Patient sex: F
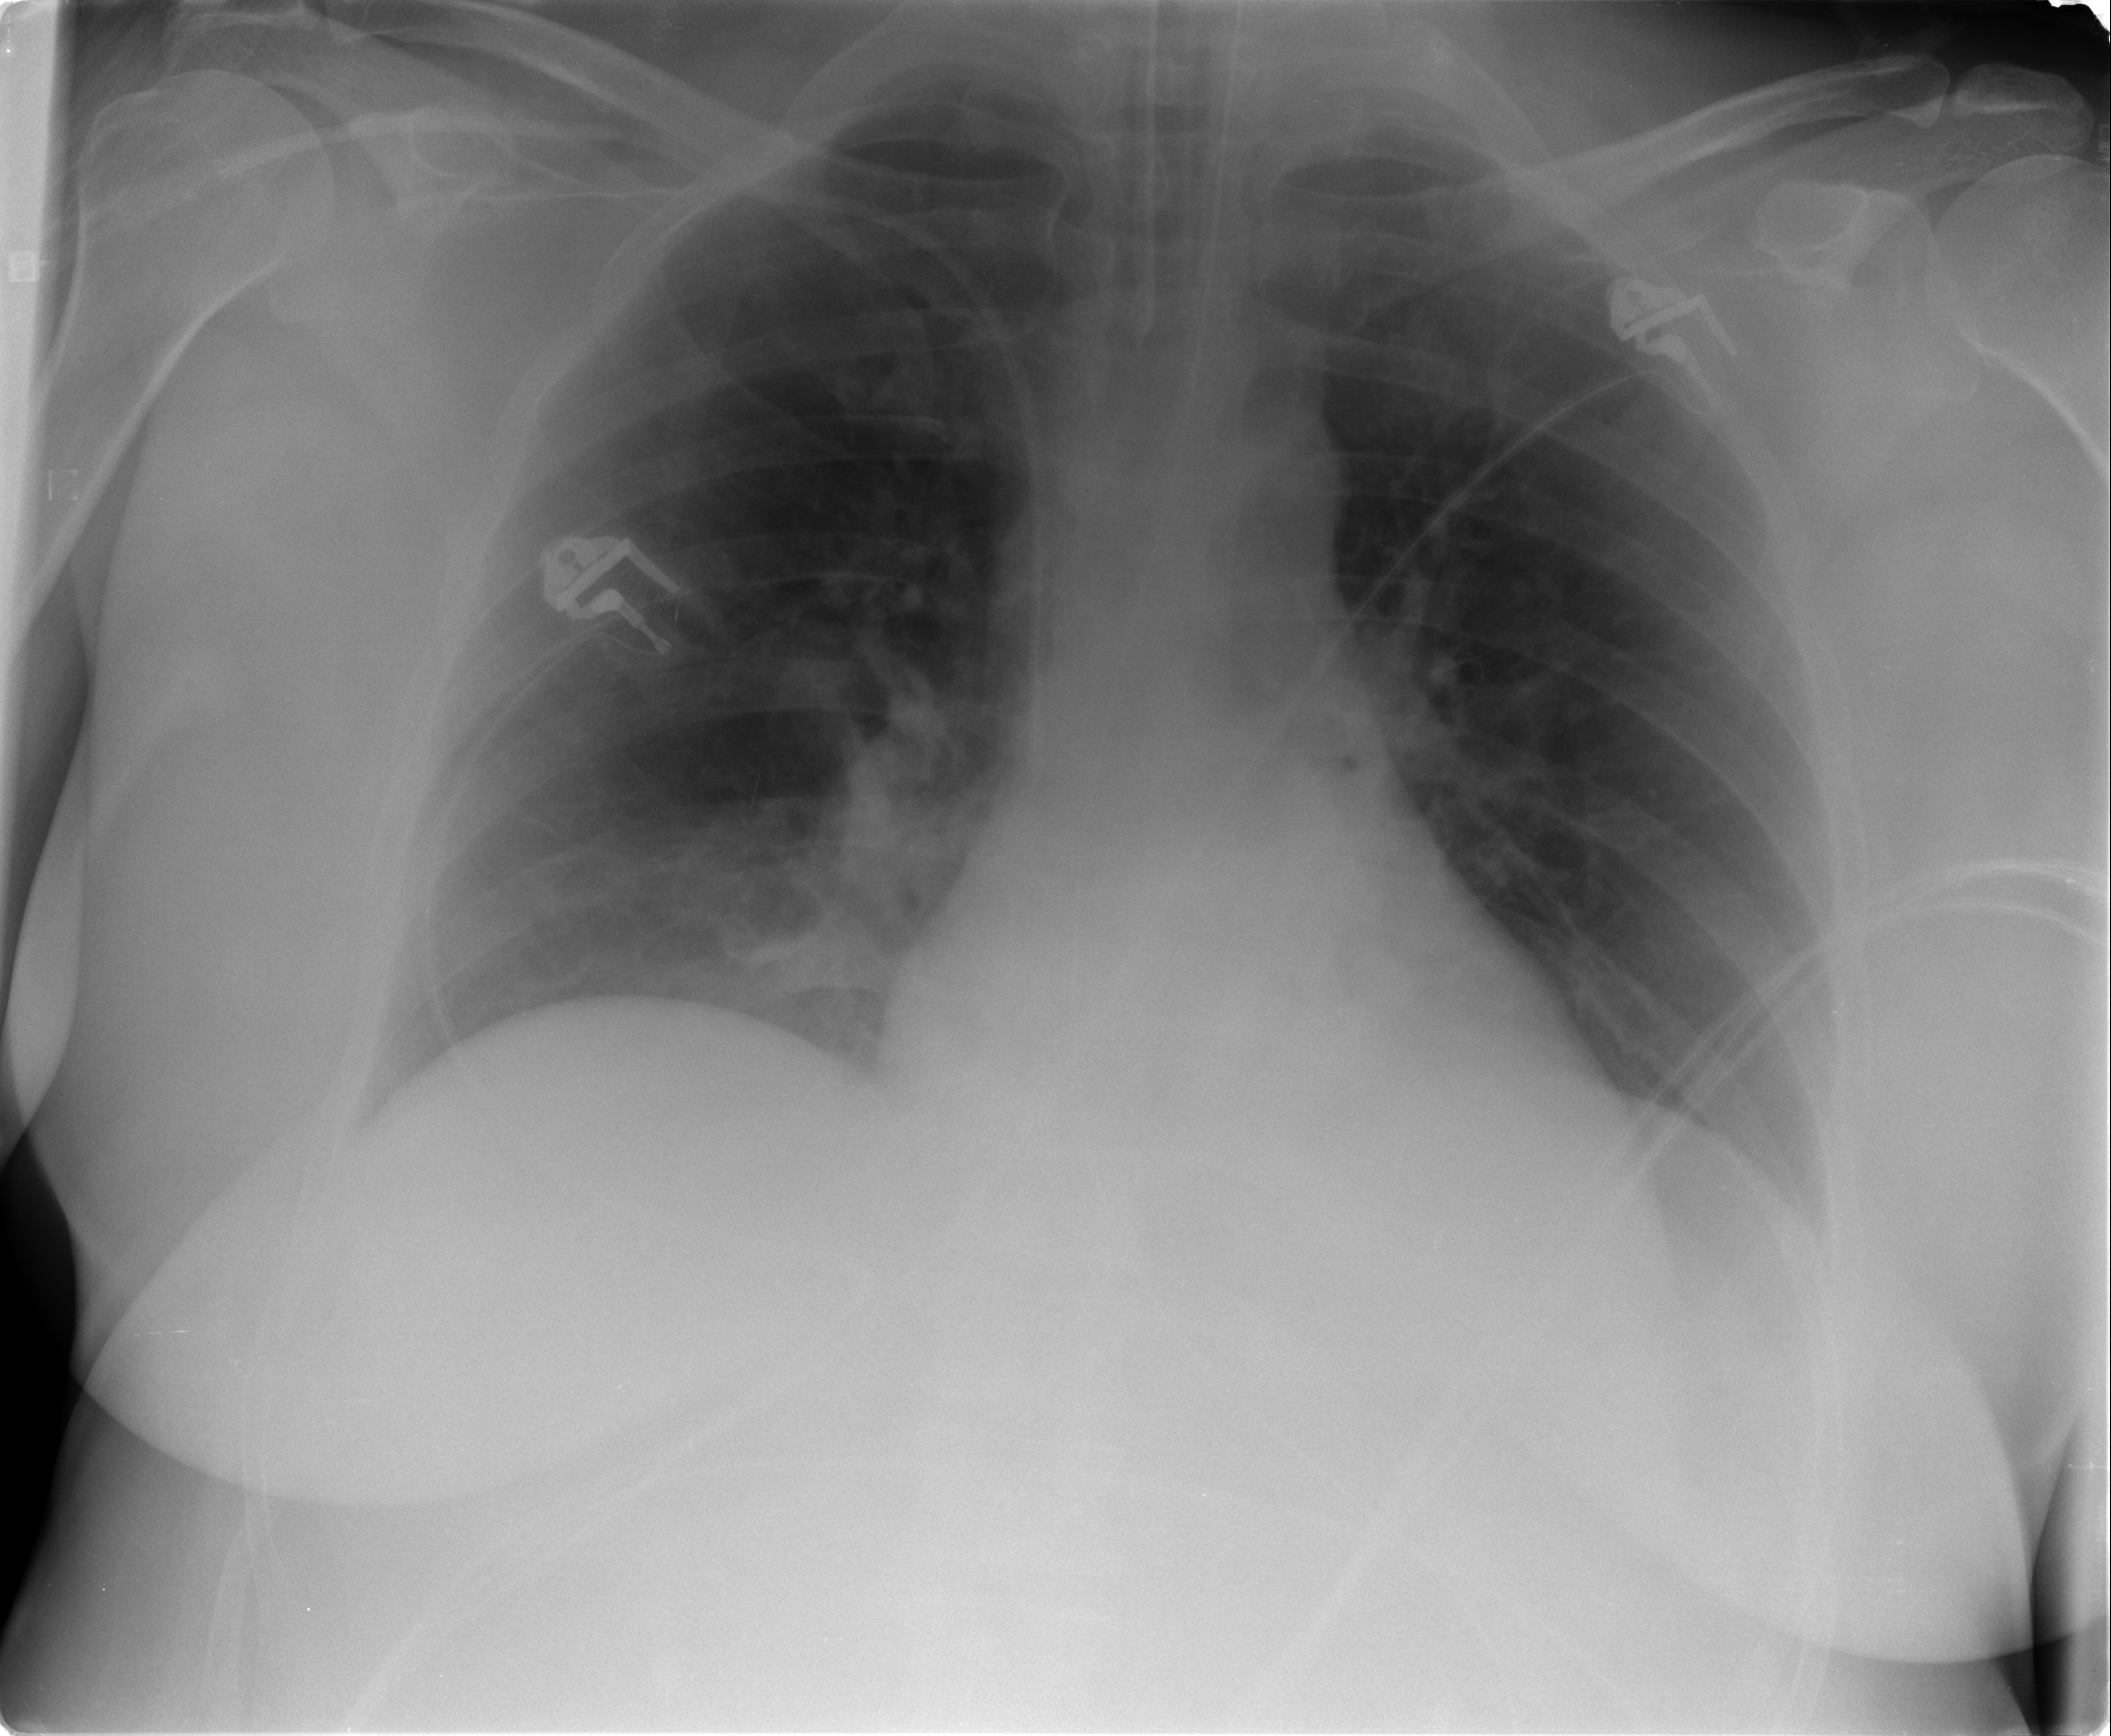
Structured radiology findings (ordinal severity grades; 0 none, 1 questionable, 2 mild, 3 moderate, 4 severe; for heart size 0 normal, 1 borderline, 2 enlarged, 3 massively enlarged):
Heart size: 0
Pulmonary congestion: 0
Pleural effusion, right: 0
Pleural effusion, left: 0
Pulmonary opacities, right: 0
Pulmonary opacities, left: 0
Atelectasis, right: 2
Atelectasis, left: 2